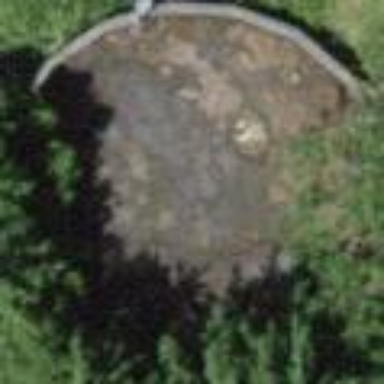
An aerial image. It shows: Silo.